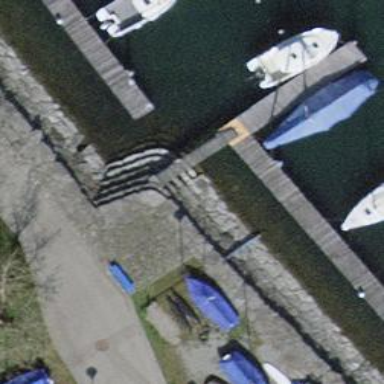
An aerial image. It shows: Man-made pier.